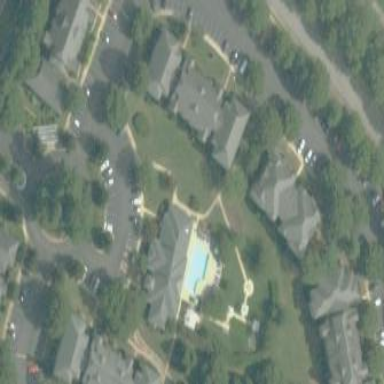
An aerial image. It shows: Residential building.